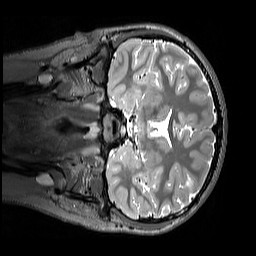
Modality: T2w
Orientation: coronal
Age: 11
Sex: female
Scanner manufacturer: siemens
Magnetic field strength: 3 T
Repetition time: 3.2 s
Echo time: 0.408 s